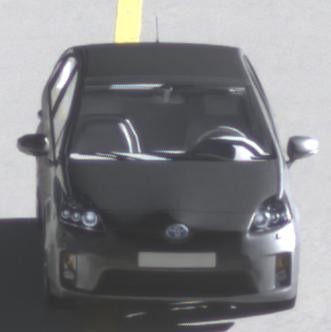
Make: Toyota
Model: Prius 1.5 Hybrid
Detailed model: Prius (HW2)
Model produced from: 2006/03
Model produced until: 2009/06
Doors: 5
Color: gray
Road condition: dry road
Daytime: morning or afternoon
Contrast: high contrast